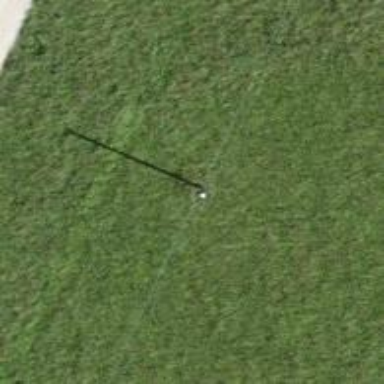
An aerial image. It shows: Power pole.